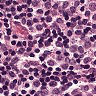
Metastatic tissue present: no